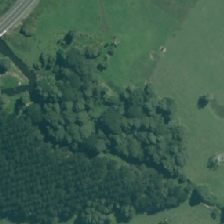
Land cover: indigenous_forest